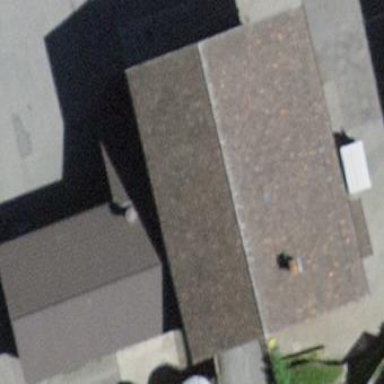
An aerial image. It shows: Barn.